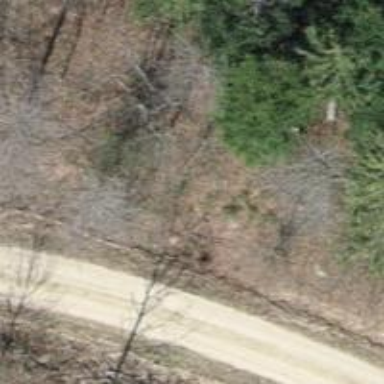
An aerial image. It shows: Gravel track road.